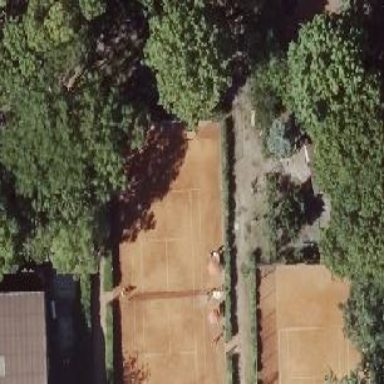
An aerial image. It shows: Tennis court in leisure pitch.